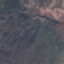
Land use / land cover class: HerbaceousVegetation